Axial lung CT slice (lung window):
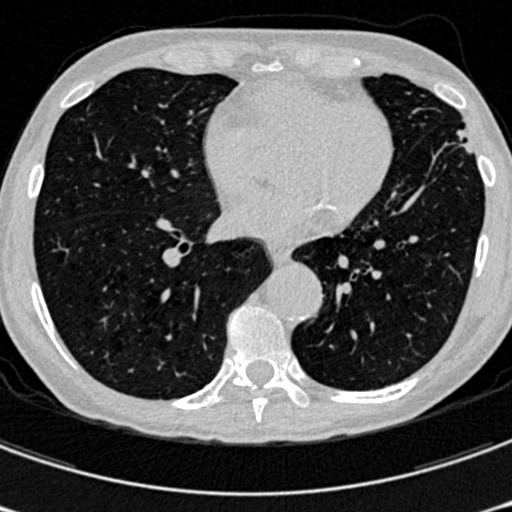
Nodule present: no